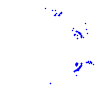
Particle: kaon